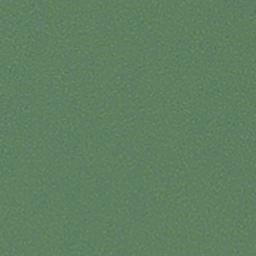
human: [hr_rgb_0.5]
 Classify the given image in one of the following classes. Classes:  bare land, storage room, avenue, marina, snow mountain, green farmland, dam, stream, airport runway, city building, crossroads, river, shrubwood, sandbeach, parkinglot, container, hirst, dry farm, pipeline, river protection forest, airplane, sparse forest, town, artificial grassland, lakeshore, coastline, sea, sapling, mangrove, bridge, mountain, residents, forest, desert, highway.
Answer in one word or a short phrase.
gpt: sea